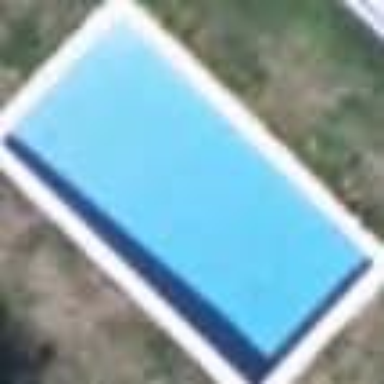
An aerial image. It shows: Swimming pool located in leisure land.